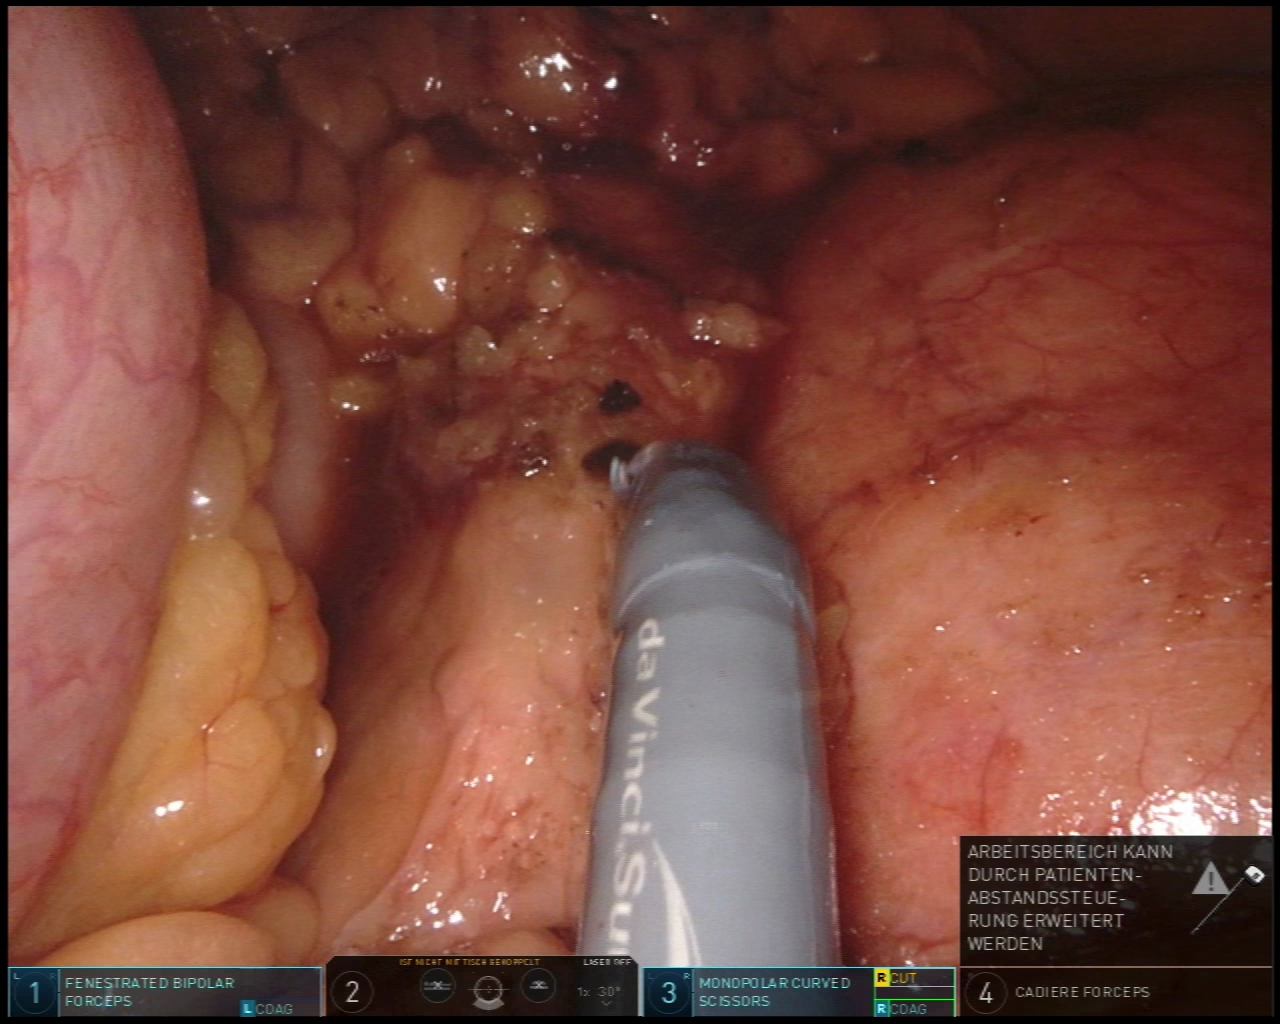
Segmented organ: stomach
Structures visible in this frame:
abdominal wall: yes
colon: yes
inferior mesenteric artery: no
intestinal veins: no
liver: no
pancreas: no
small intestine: no
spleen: no
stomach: yes
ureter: no
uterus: no
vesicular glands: no